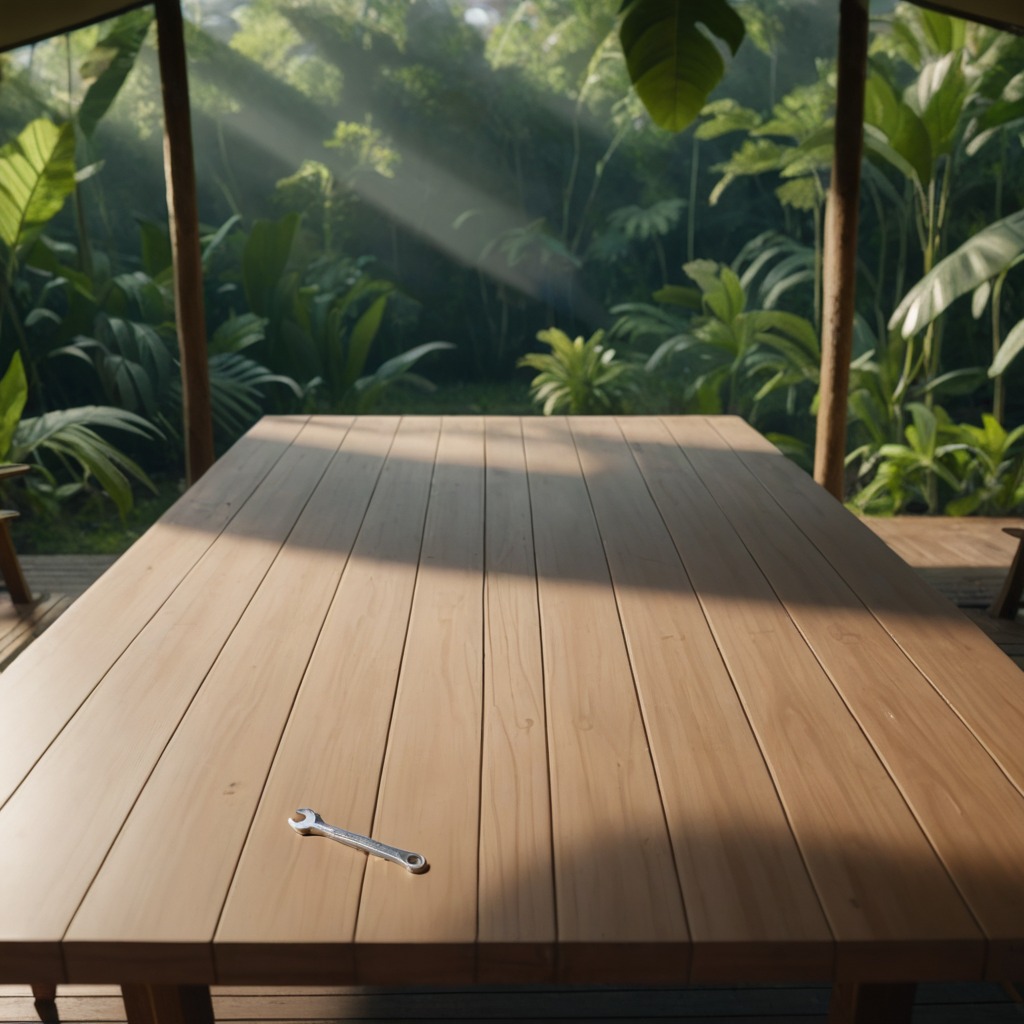
An wrench is lying on a wooden table inside a jungle field workshop tent.